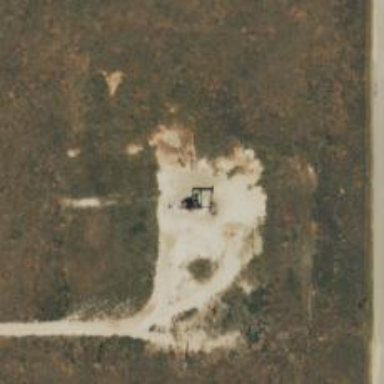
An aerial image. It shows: Petroleum well.